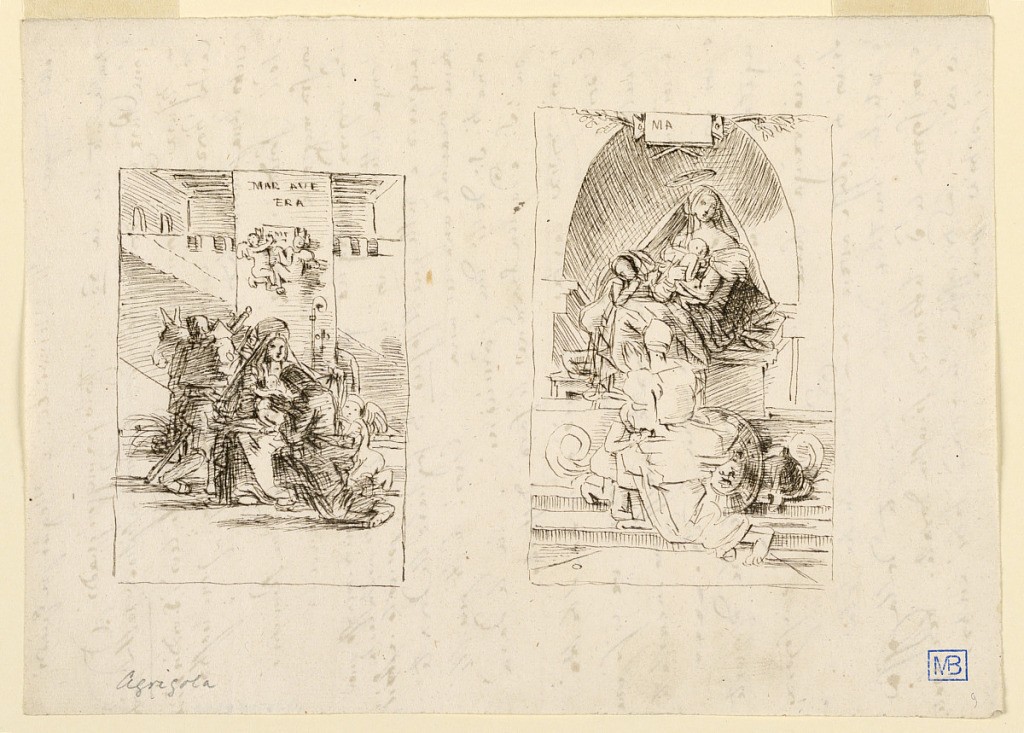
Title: Sketches, Possibly the Rest on the Flight to Egypt and Figures Worshipping the Virgin and Child
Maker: Filipo Agricola, Italian, 1776 - 1857
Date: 1820–1850
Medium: Pen and ink on paper
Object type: Drawing
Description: Sketches, Possibly the Rest on the Flight to Egypt and Figures Worshipping the Virgin and Child.